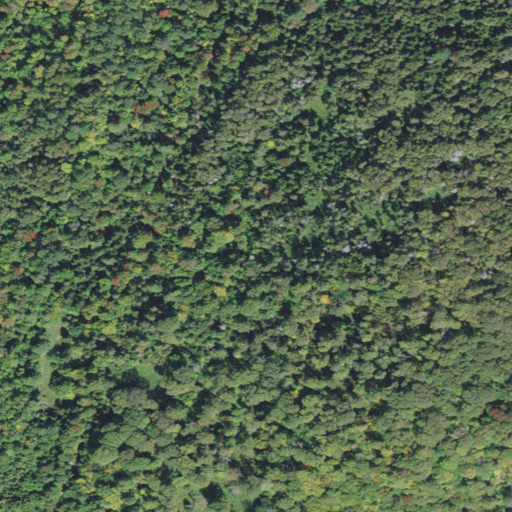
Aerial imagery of mountain in Vermont named Clark Hill containing mixed forest, evergreen forest, and deciduous forest